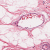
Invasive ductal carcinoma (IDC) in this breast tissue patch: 0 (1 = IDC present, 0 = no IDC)